Interaction volume radius: 5 \u00c5
Interaction volume height: 25 \u00c5
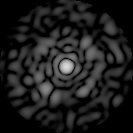
Disorder parameter: 0.8354